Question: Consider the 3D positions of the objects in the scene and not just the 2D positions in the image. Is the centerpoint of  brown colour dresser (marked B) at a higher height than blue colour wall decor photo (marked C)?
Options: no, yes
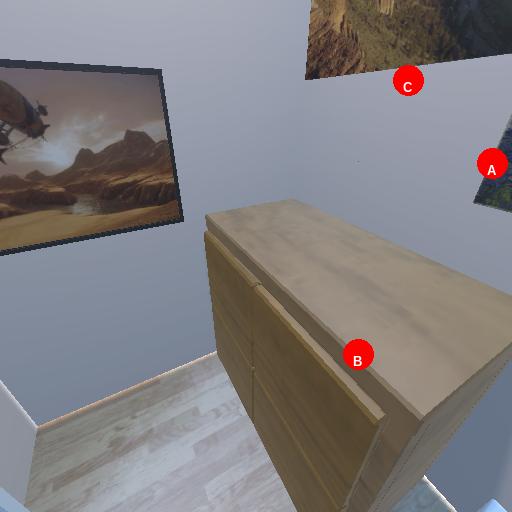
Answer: no